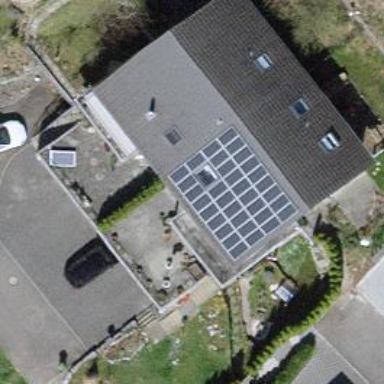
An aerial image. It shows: Solar power generator with photovoltaic panels.